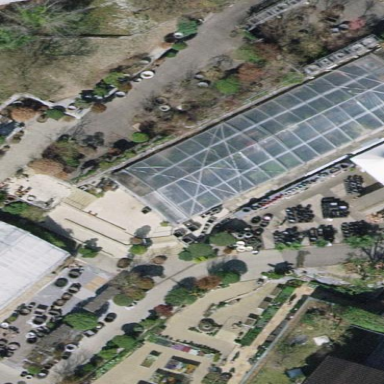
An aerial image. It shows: Greenhouse.